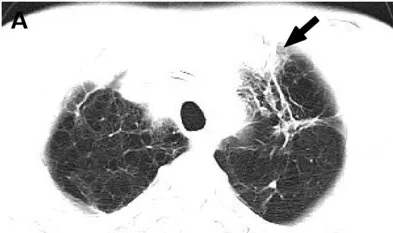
(A) the CT image showed a lobulated and spiculated mass (white arrow) in the apical segment of the left upper lobe.
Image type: radiology (ct)